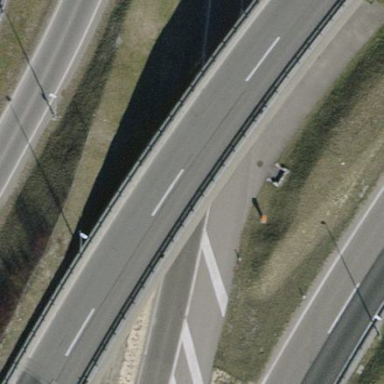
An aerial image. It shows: Man-made bridge.